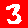
Digit: 3